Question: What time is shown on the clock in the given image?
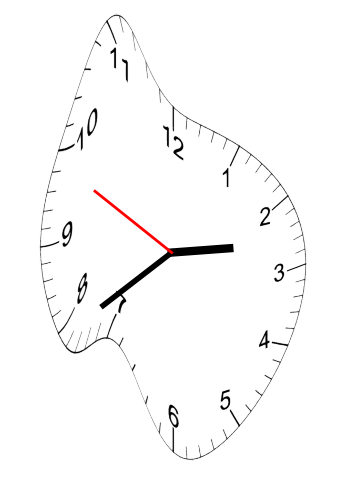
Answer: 02:38:49